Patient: sex M, age 29
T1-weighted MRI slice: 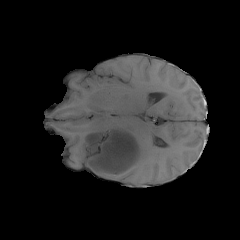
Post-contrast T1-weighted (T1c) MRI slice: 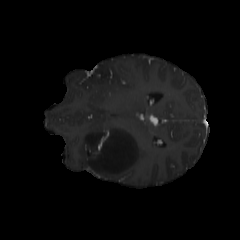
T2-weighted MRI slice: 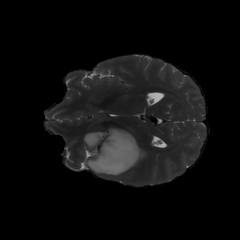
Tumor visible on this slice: yes
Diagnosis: Astrocytoma, IDH-mutant
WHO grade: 4